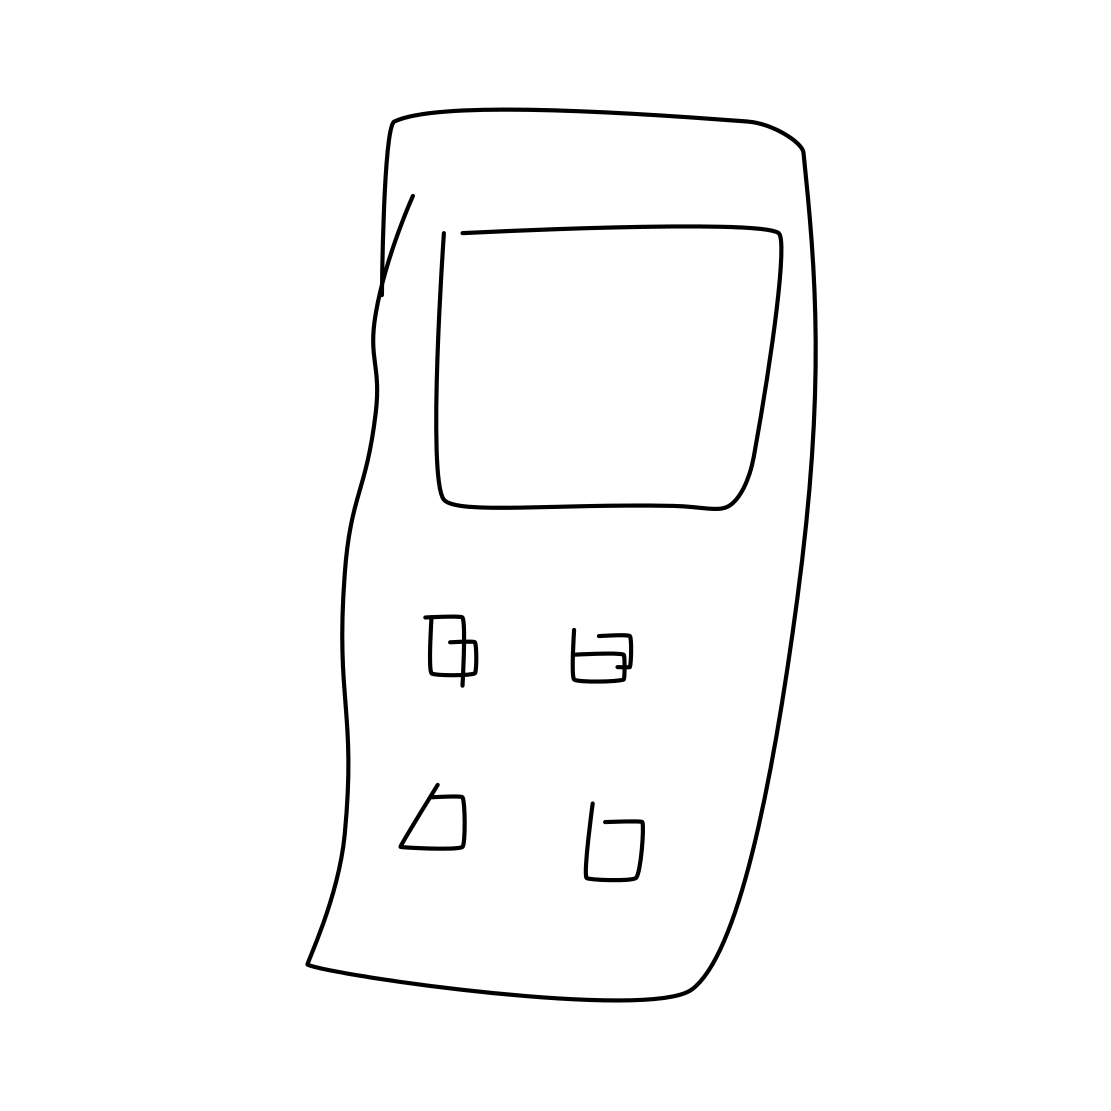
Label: cell phone